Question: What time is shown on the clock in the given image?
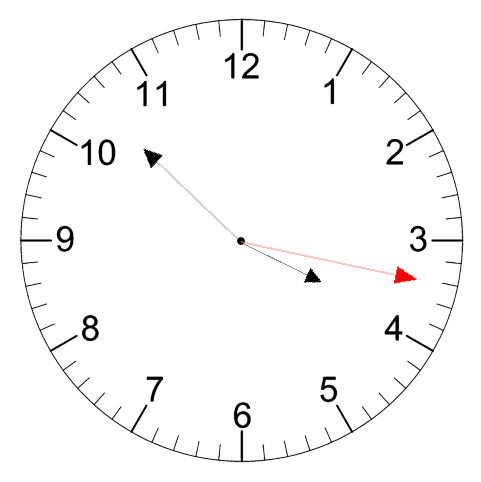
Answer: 03:52:17